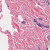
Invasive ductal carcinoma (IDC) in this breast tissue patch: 1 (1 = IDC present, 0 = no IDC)